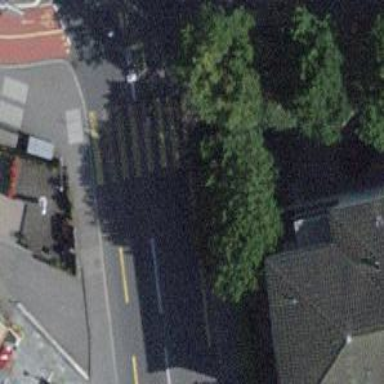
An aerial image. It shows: Uncontrolled zebra crossing with zebra markings.